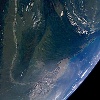
Label: land